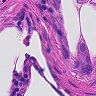
Metastatic tissue present: yes